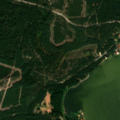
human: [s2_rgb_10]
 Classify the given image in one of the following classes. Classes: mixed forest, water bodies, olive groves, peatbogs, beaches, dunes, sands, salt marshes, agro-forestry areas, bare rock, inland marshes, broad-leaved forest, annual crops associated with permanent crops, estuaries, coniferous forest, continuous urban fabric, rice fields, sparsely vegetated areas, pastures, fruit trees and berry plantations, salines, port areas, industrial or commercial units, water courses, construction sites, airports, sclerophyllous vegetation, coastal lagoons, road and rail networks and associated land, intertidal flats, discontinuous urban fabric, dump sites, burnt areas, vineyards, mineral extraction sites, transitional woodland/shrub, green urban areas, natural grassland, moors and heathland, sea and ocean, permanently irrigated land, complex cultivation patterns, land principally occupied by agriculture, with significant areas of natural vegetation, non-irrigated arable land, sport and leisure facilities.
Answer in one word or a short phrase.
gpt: discontinuous urban fabric, coniferous forest, mixed forest, moors and heathland, sparsely vegetated areas, coastal lagoons